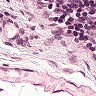
Metastatic tissue present: no